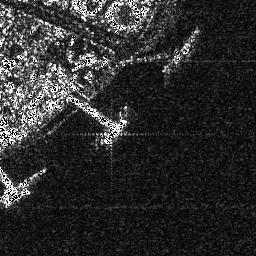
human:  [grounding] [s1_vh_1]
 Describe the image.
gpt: In the satellite image, there is  <ref>1 medium ship </ref> <box>[[0, 72, 11, 81, 0]]</box> located at bottom left,  <ref>1 medium ship </ref> <box>[[40, 45, 49, 56, 0]]</box> located at center.